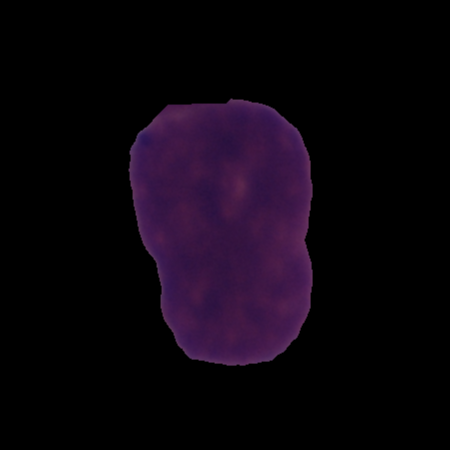
Label: cancer